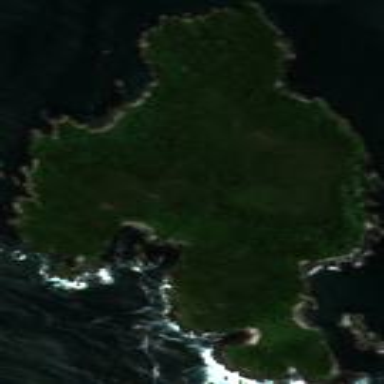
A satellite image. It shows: Island with natural coastline.